Field crop: maize
Growth stage: 2
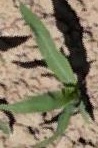
Species: maize